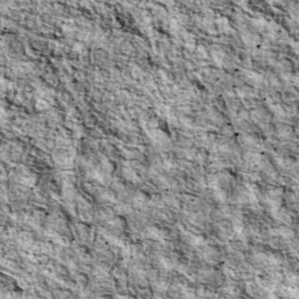
Label: non_frost